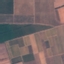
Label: PermanentCrop